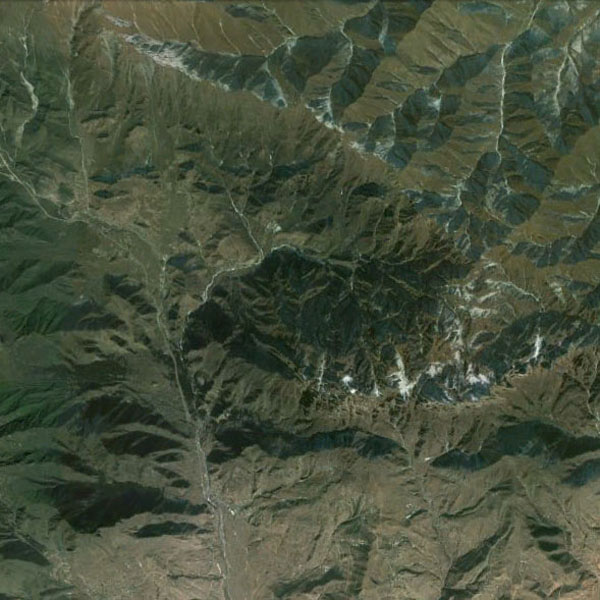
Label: Mountain